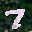
Label: 7